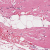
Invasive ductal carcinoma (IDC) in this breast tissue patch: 0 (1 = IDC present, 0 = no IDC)